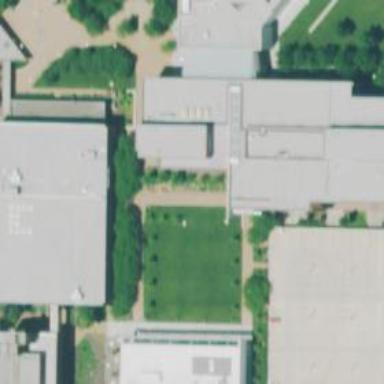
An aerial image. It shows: College building.